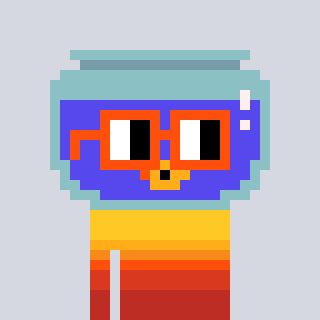
a pixel art character with square orange glasses, a goldfish-shaped head and a gunk-colored body on a cool background